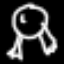
Label: frog